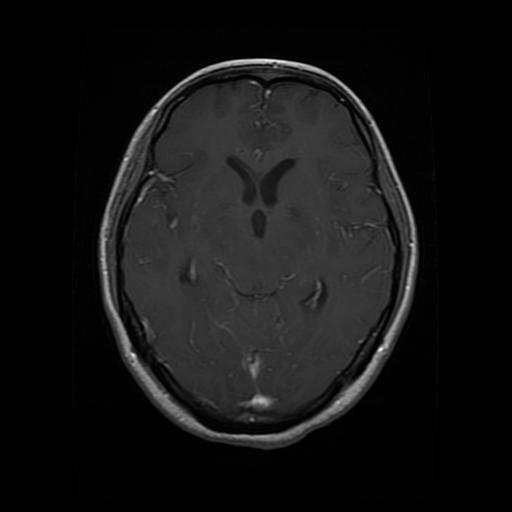
Label: glioma